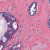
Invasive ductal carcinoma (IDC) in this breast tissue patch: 0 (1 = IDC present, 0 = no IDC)